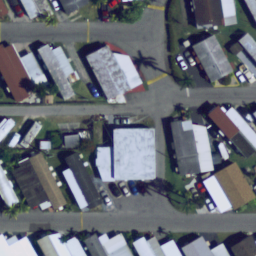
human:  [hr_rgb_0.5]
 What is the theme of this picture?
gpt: mobile home park

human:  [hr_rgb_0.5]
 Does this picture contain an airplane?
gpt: no

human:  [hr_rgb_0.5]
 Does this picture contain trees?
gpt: yes

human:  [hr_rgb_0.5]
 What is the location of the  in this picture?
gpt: i cannot see it